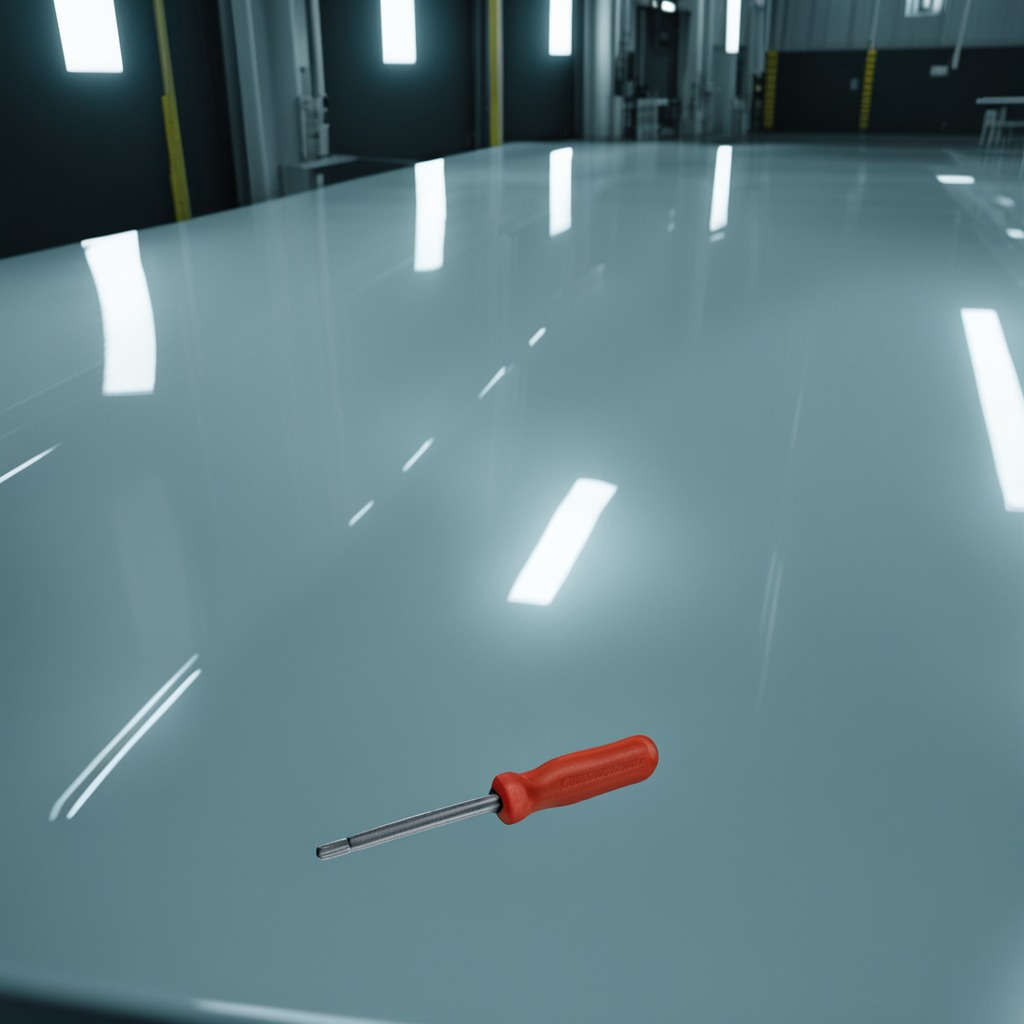
A screwdriver lies on a high-gloss table in a ship maintenance bay industrial lighting.